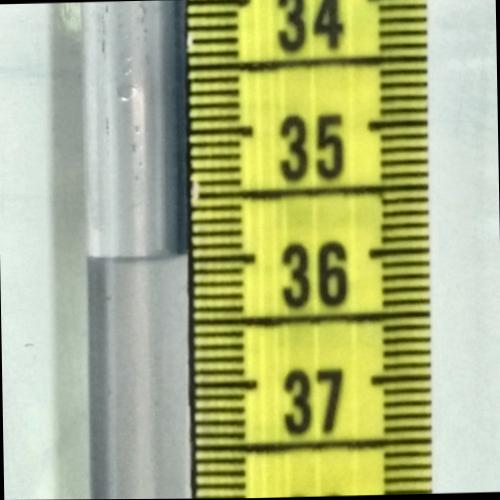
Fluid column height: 36.0 cm